Frequency: 95000
Velocity: 0,2945
Power: 21,5
Pulse duration: 0,0000001
Pass count: 1
Magnification: 10
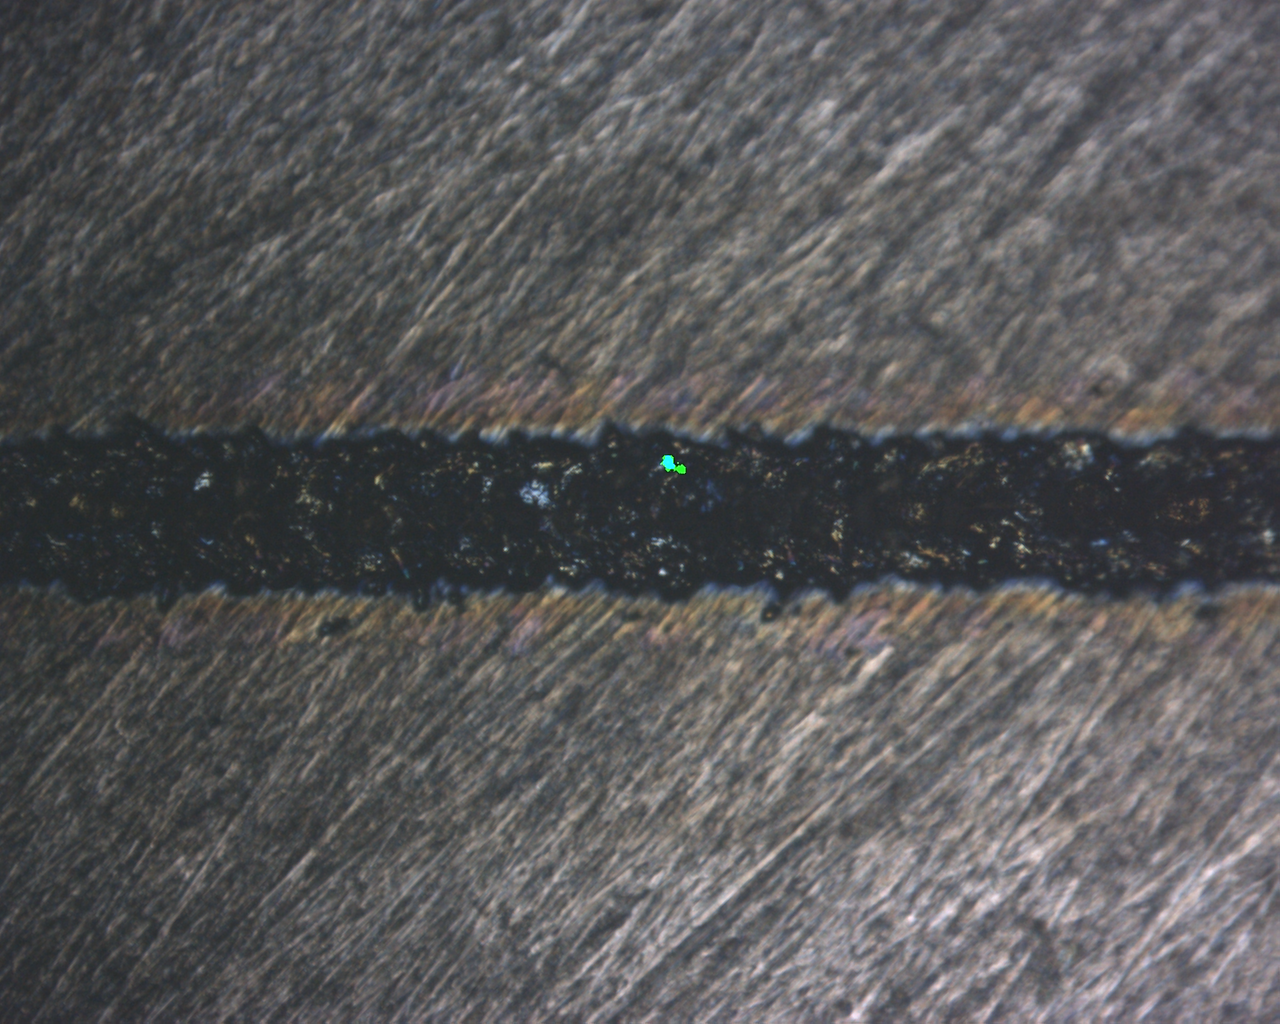
Measured width: 139.478
Other width: 50.44